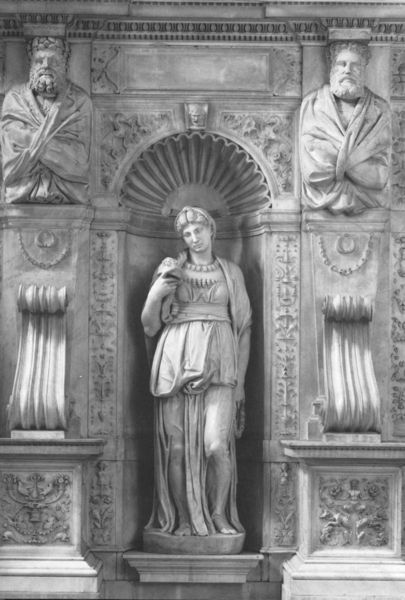
Titel: Juliusgrabmal
Künstler: Michelangelo
Standort: Rom, S. Pietro in Vincoli (EU - I - Latium)
Schlagwörter: kopf, mann, weiß, frau, kleid, marmor, männer, gebäude, ornament, rock, bart, sockel, stein, figur, gewand, mantel, renaissance, skulptur, statue, relief, bein, bogen, papst, ornamente, verzierung, kontrapost, plastik, nische, schwarzweiß, allegorie, göttin, fries, sims, gesims, voluten, griechisch, konsolen, muschel, karyatiden, grabmal, michelangelo, nischenfigur, julius, pius, saeule